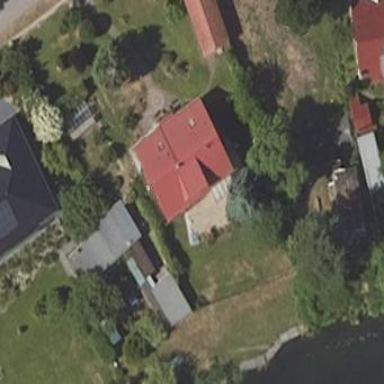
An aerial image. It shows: Simple and straightforward house.